Question: I have a HTML form which I am using to update a MySQL table via a post script - however, I am having an issue where the update buttons which are on each row only ever work for the last row in the table.
'''
<?php
$link = mysql_connect ('localhost', 'root', 'password');
mysql_select_db ('cardatabase');
$select = 'SELECT * from cars';
$result = mysql_query($select, $link);
if(isset($_POST['update'])){
$updatequery = "UPDATE cars SET
ID='$_POST[id]',
CARMAKE='$_POST[carmake]',
CARMODEL='$_POST[carmodel]',
FUELTYPE='$_POST[fueltype]',
TRANSMISSION='$_POST[transmission]',
DOORS='$_POST[doors]',
AMOUNT='$_POST[amount]',
AVAILABLE='$_POST[available]'
WHERE ID='$_POST[hidden]'";
mysql_query($updatequery, $link);
};
echo '<table><form action=update.php method=post>';
echo '<tr><td>ID</td><td>Make</td><td>Model</td><td>Fuel Type</td><td>Transmission</td><td>Engine Size</td><td>Doors</td><td>Amount</td><td>Available</td></tr>';
while($row = mysql_fetch_array($result)) {
echo '<tr>';
echo "<td><input type='text' name='id' value='{$row['ID']}'</td>";
echo "<td><input type='text' name='carmake' value='{$row['CARMAKE']}'</td>";
echo "<td><input type='text' name='carmodel' value='{$row['CARMODEL']}'</td>";
echo "<td><input type='text' name='fueltype' value='{$row['FUELTYPE']}'</td>";
echo "<td><input type='text' name='transmission' value='{$row['TRANSMISSION']}'</td>";
echo "<td><input type='text' name='enginesize' value='{$row['ENGINESIZE']}'</td>";
echo "<td><input type='text' name='doors' value='{$row['DOORS']}'</td>";
echo "<td><input type='text' name='amount' value='{$row['AMOUNT']}'</td>";
echo "<td><input type='text' name='available' value='{$row['AVAILABLE']}'</td>";
echo "<td><input type='hidden' name='hidden' value='{$row['ID']}'</td>";
echo '<td><input type="submit" name="update" value="Update"</td>';
echo '</tr>';
}
echo '</form></table>';
mysql_close ($link);
'''
'cars' table:

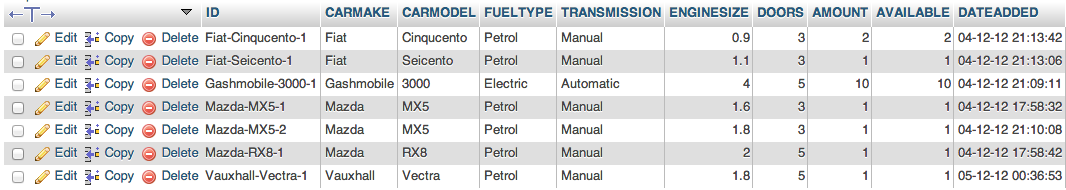
Answer: Let's start with this for visibility:
> For future users seeing your questions. If you know this, great! Welcome to Stack Overflow! <URL>.
---
The problem you're experiencing is caused by giving all of your inputs the same names ('id', 'carmake' etc). This means only the last row would ever be submitted.
Give them names like so:
'''
name="id[]"
'''
That would make PHP treat the '$_POST' values as arrays, and you can access
'''
$_POST["id"][3]
'''
To get the fourth row (Starting from 0), for example.